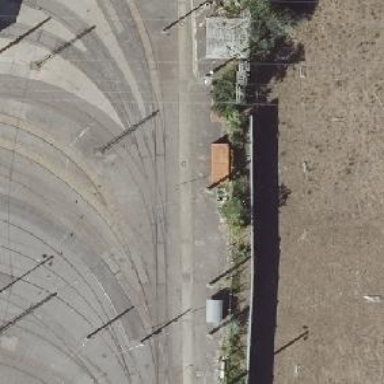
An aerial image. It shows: Railway switch.